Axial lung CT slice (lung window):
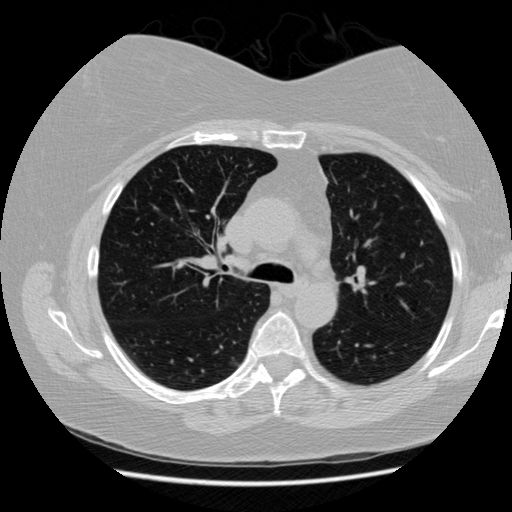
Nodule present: no